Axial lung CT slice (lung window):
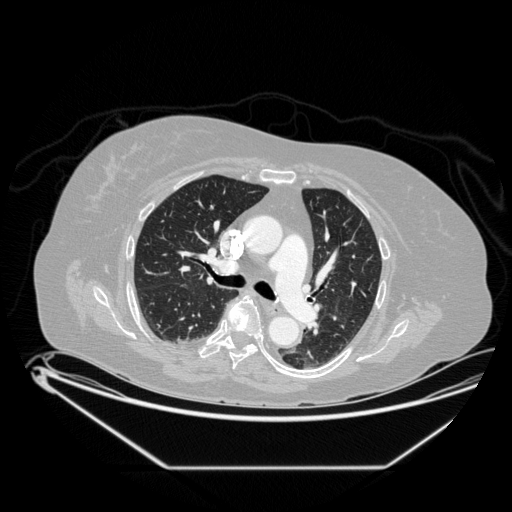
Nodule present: no